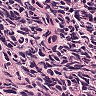
Metastatic tissue present: no